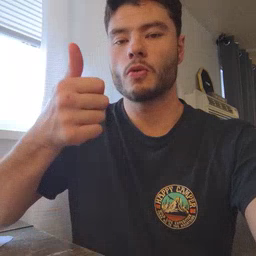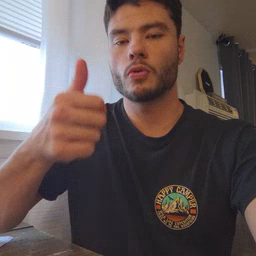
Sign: tomorrow